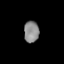
Tissue: lung
Cell type: Epithelial cells
Senescence score: 0.2371
Nuclear area (px): 315
Mean DAPI intensity: 138.21